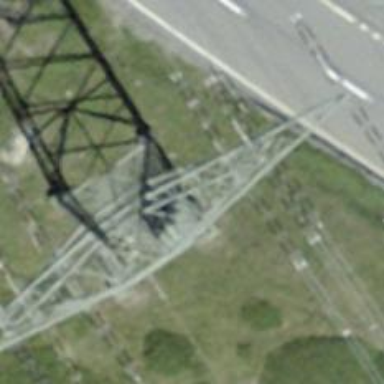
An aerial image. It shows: Power tower.